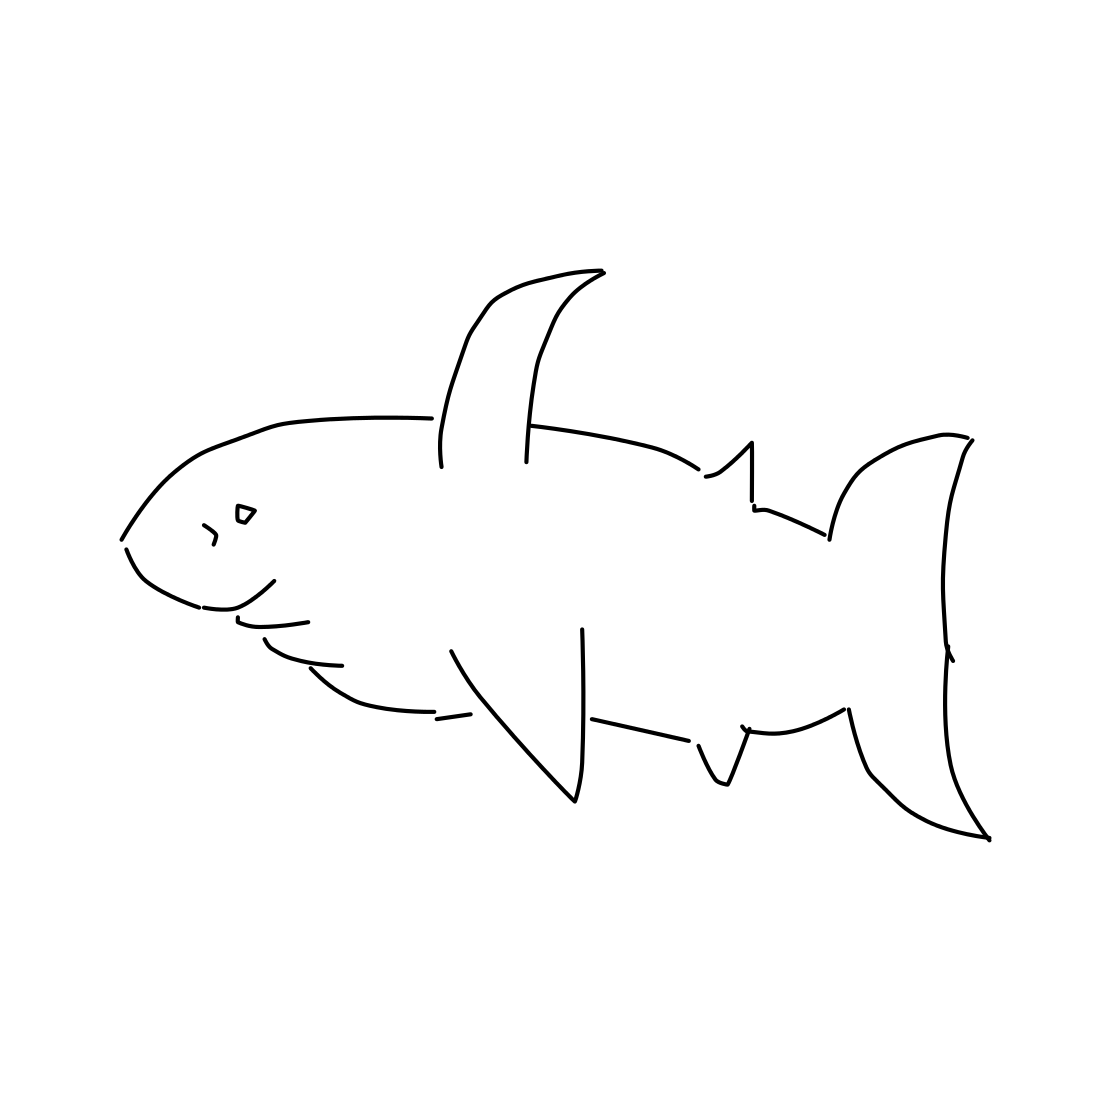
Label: shark